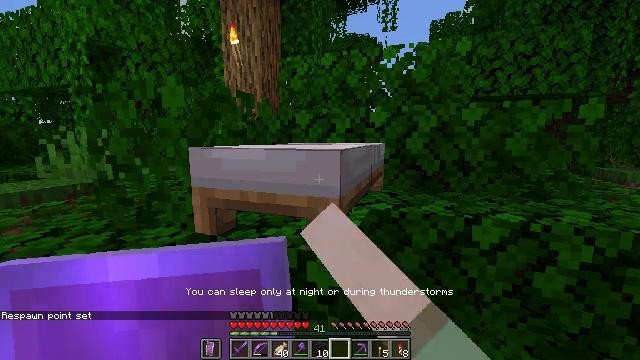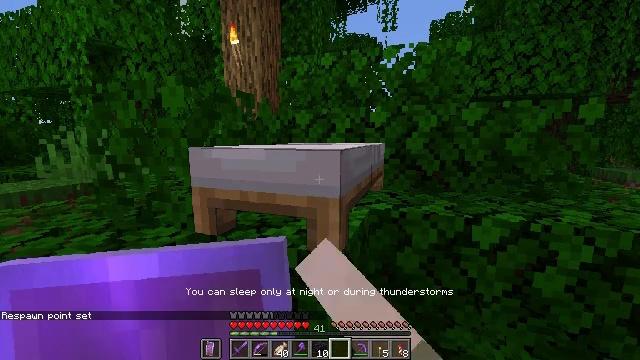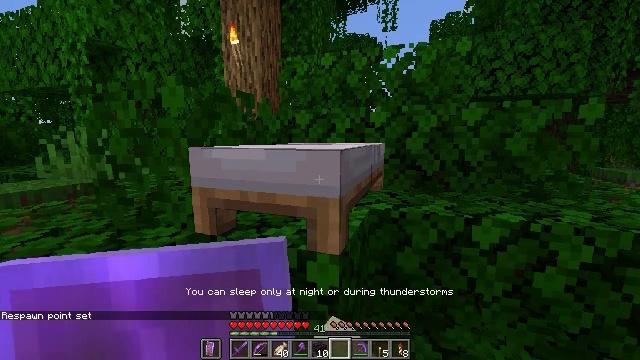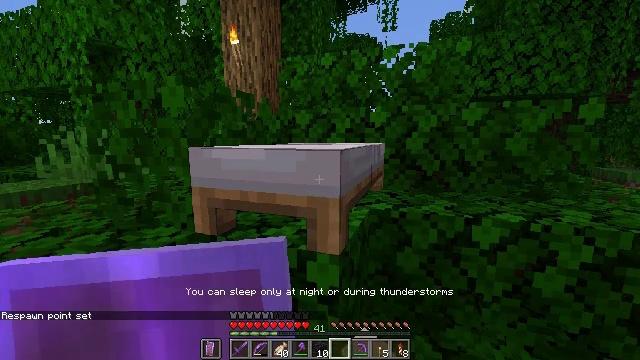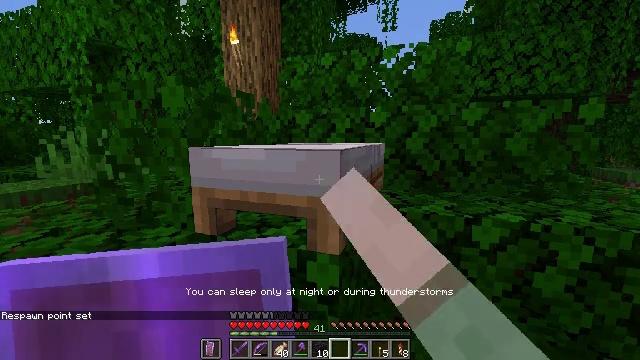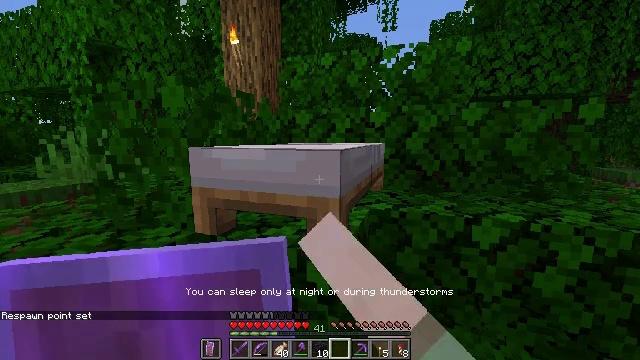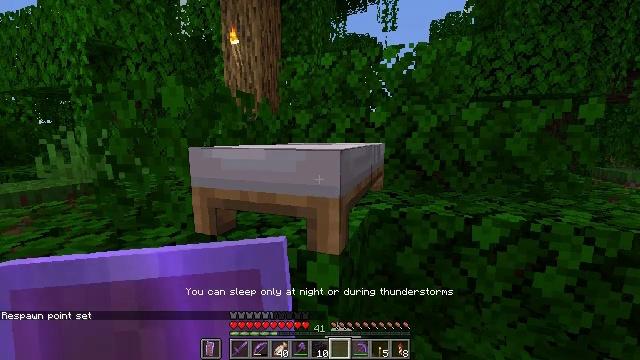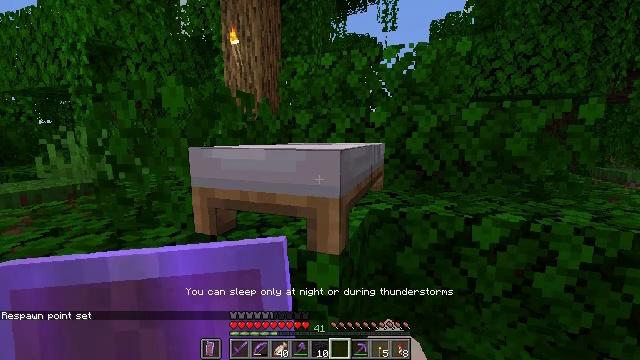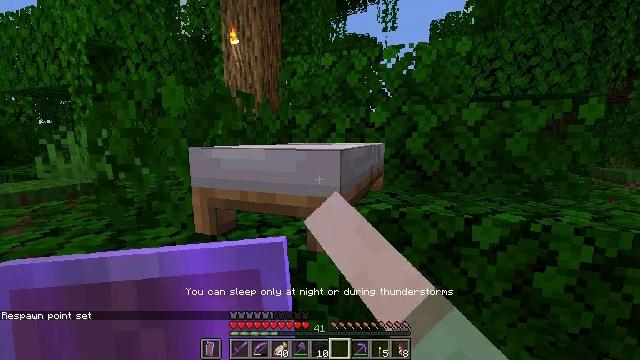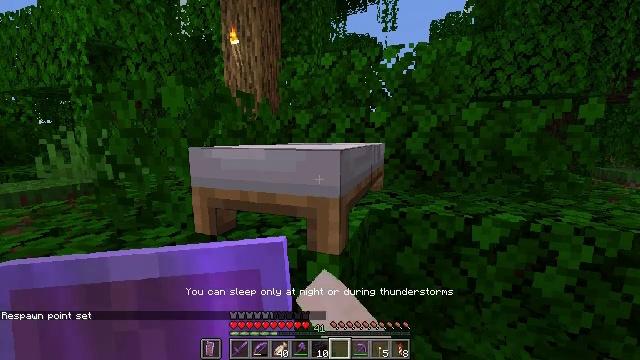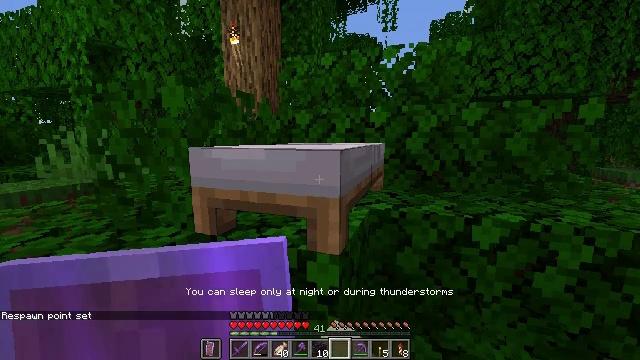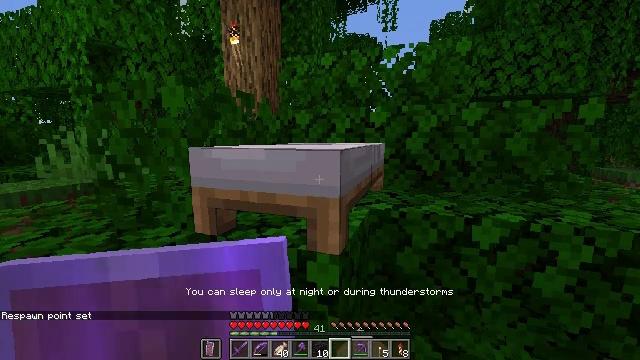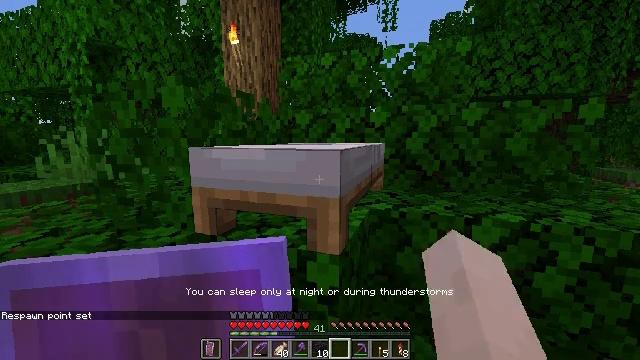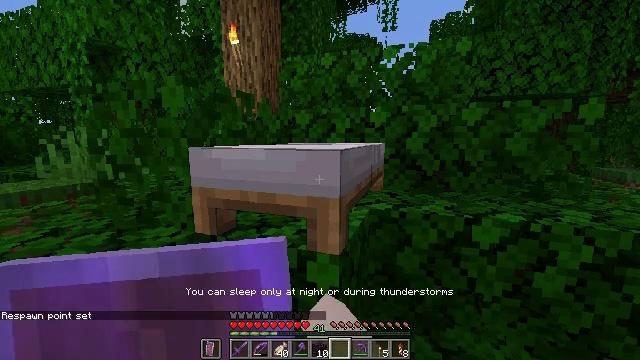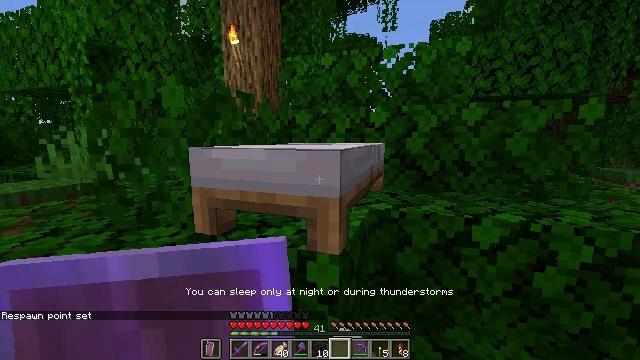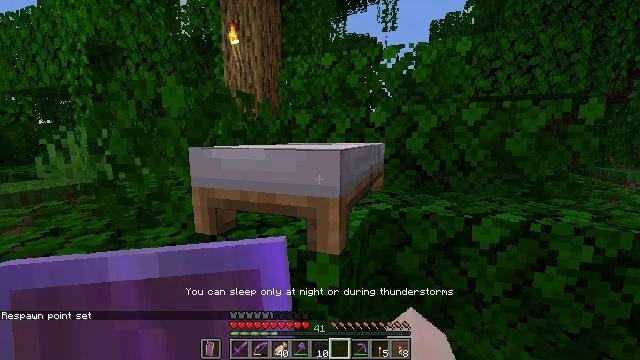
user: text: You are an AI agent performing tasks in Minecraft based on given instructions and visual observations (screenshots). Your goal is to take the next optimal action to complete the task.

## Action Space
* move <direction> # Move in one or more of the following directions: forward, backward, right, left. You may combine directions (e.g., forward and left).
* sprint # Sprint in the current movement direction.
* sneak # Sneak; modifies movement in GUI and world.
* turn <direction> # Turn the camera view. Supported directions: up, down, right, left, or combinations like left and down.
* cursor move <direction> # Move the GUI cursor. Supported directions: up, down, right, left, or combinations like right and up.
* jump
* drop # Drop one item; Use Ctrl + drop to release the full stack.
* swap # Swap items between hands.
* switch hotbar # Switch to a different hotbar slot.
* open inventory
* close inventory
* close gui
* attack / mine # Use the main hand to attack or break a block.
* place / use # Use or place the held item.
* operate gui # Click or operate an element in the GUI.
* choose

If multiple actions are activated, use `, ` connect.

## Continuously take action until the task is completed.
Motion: motion action
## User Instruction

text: Collect the jungle log for building.
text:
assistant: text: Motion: use / place
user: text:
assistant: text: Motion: use / place
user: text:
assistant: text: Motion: use / place
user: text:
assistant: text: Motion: use / place
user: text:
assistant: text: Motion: use / place
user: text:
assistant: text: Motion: use / place
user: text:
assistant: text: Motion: use / place
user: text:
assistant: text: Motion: use / place
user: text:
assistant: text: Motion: use / place
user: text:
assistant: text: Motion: use / place
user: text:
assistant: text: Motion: use / place
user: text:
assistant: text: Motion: use / place
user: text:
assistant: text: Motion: use / place
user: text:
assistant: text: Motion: use / place
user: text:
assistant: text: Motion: use / place
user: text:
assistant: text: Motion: use / place
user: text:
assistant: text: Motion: use / place
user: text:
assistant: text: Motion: use / place
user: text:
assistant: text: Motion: use / place
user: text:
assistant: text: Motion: use / place
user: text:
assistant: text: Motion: use / place
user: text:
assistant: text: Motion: use / place
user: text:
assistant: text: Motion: use / place
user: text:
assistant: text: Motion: use / place
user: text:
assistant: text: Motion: use / place
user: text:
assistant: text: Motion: use / place
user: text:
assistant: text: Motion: use / place
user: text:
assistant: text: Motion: use / place
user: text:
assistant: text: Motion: use / place
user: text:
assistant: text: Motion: use / place